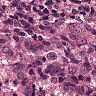
Metastatic tissue present: yes